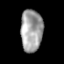
Tissue: prostate
Cell type: T cells
Senescence score: 0.1893
Nuclear area (px): 909
Mean DAPI intensity: 161.167